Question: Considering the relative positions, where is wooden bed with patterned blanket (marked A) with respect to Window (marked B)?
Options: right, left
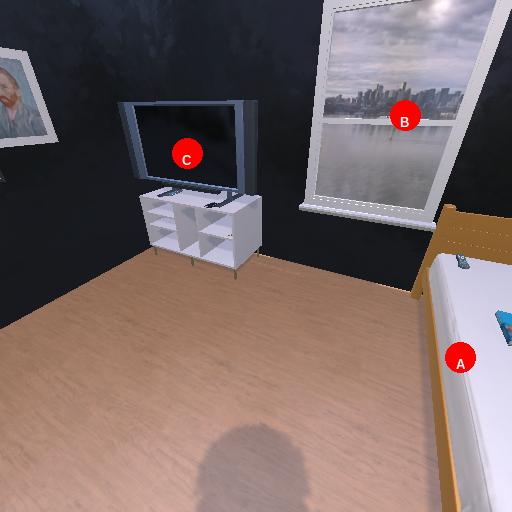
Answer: right